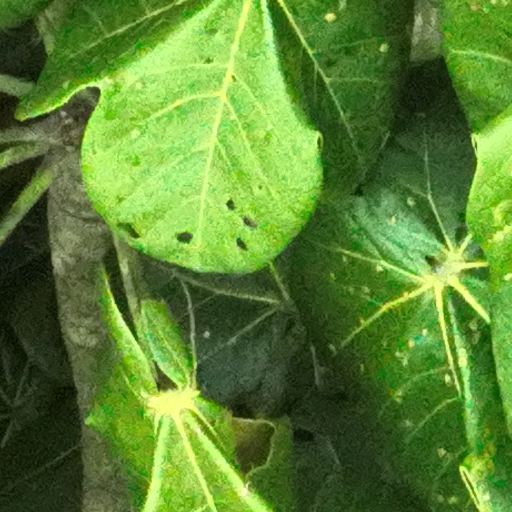
Species: Sterculia apetala
GBIF accepted scientific name: Sterculia apetala
Crown area (m\u00b2): 223.496